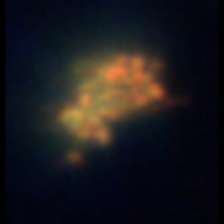
Taxon: Unknown_detritus
Group: Unknown